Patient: sex M, age 52
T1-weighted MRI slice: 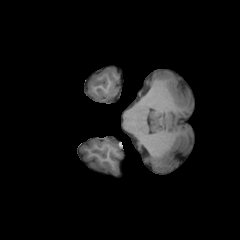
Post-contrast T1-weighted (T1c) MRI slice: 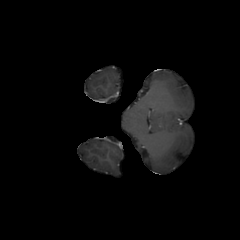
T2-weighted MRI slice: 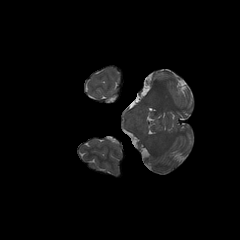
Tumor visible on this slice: no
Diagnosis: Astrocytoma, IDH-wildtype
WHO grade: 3